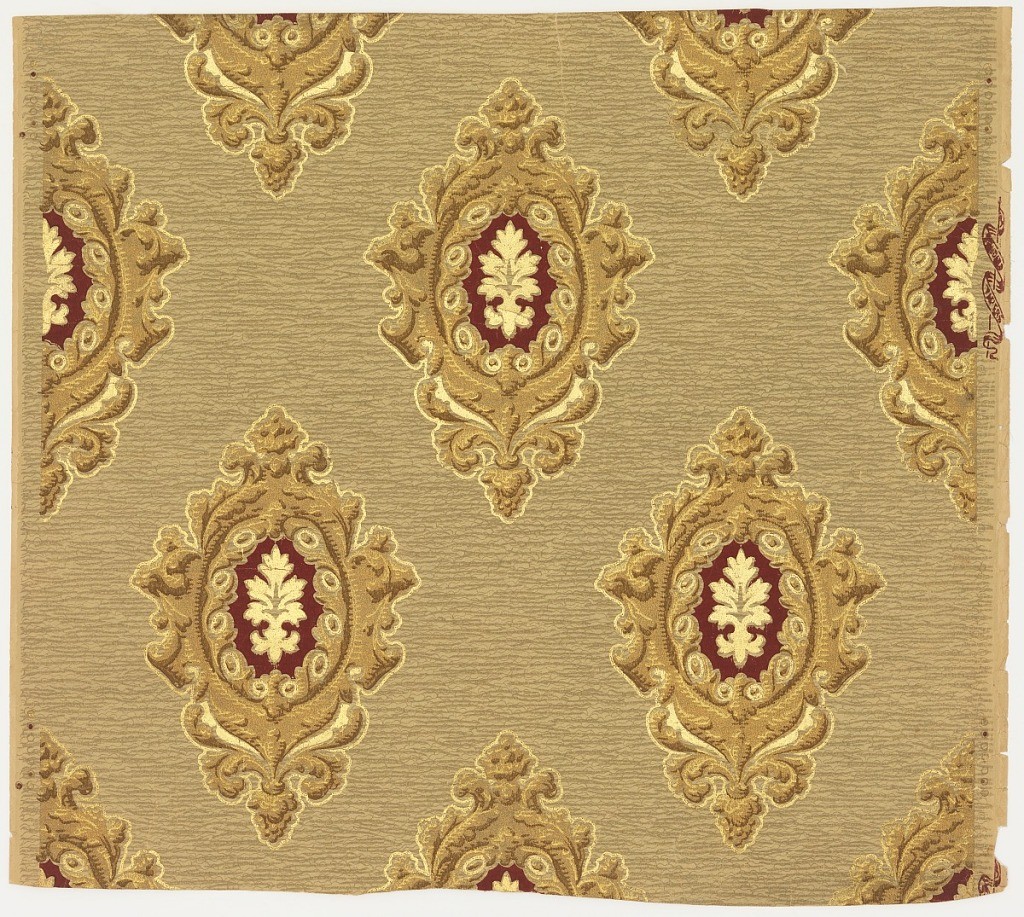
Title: Sidewall
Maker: Standard Wall-Paper Company, Standard Wall-Paper Company, Pittsburgh, Pennsylvania
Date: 1905–1915
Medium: Machine-printed paper
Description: On grey and tan patterned ground, alternating medallions of metallic gold and silver; deep burgundy ground with gold and silver metallic motif at the center.